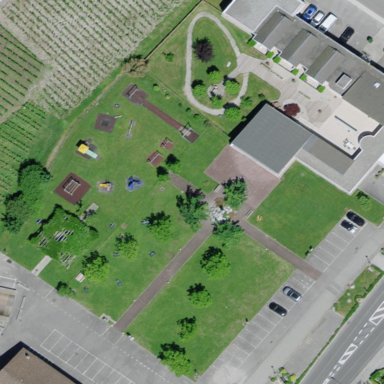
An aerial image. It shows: Park with grassy surface designated as recreation ground.